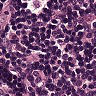
Metastatic tissue present: no